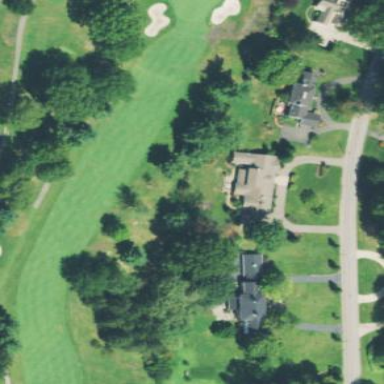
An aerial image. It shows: Golf fairway in the image.